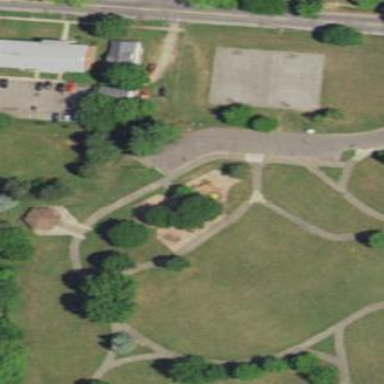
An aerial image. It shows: Park.